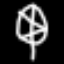
Label: leaf